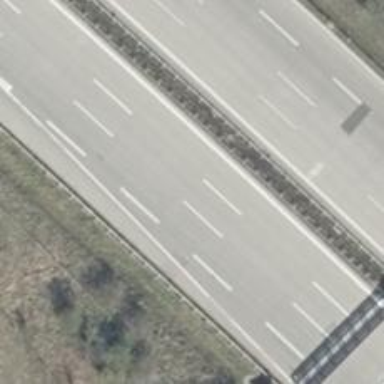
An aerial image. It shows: Concrete motorway.